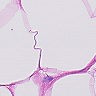
Metastatic tissue present: no